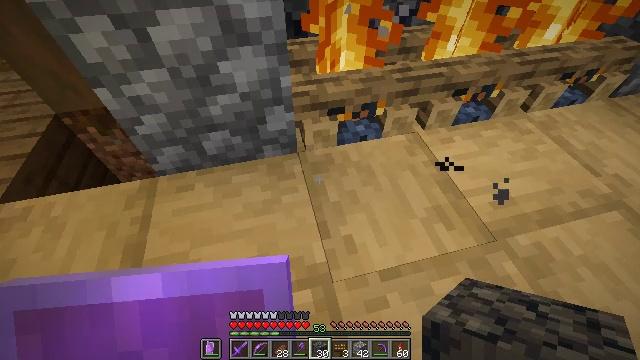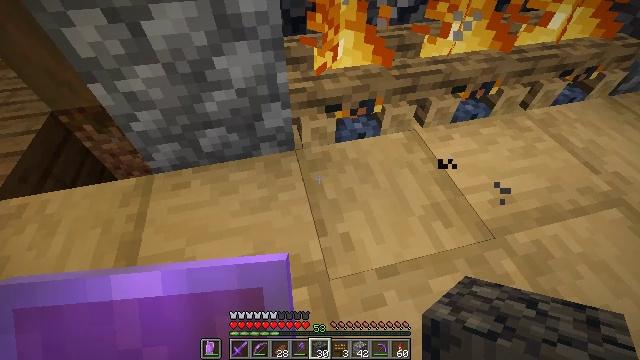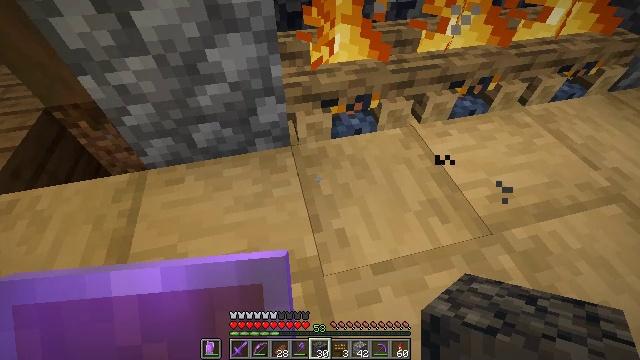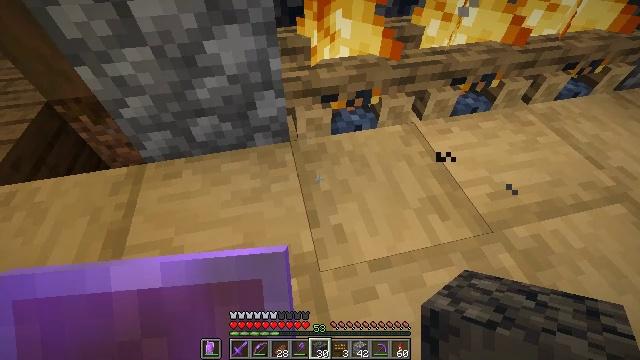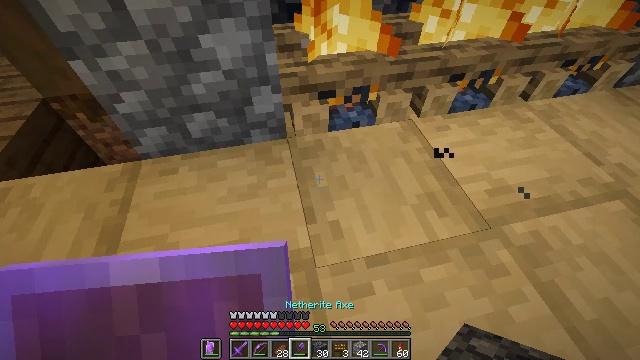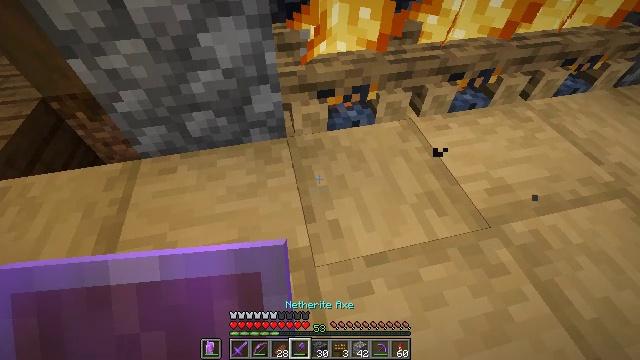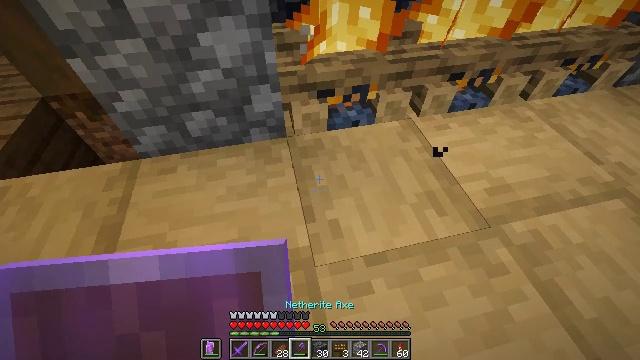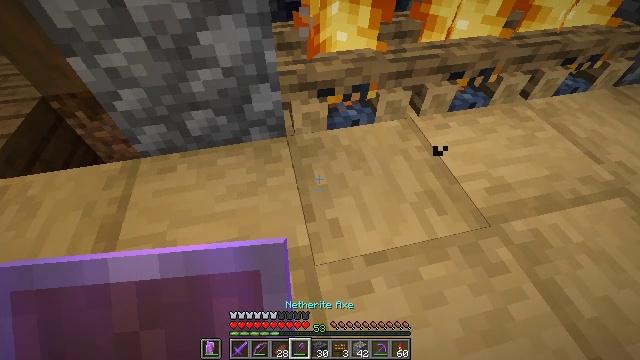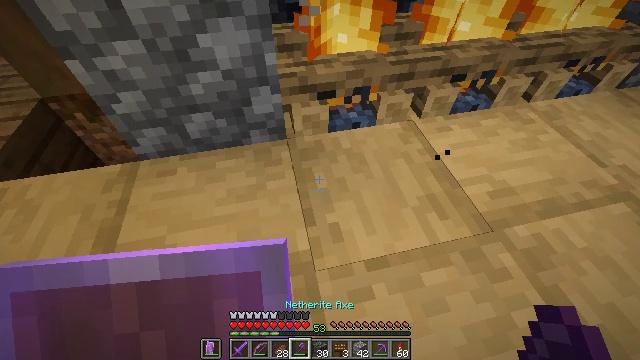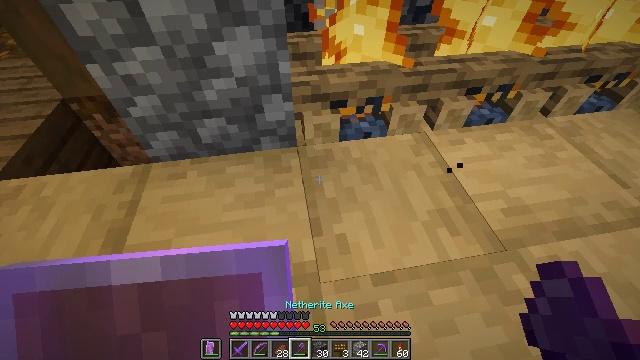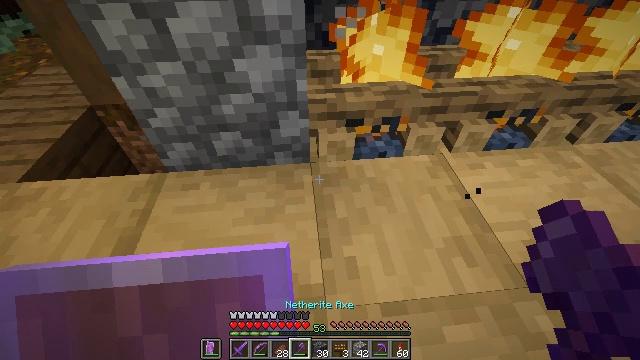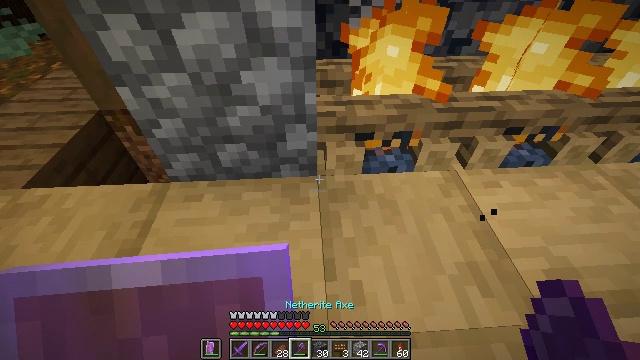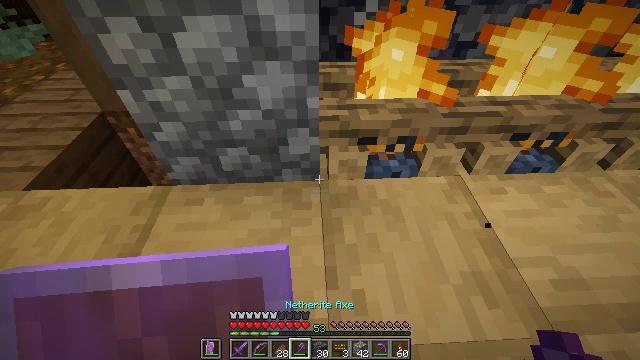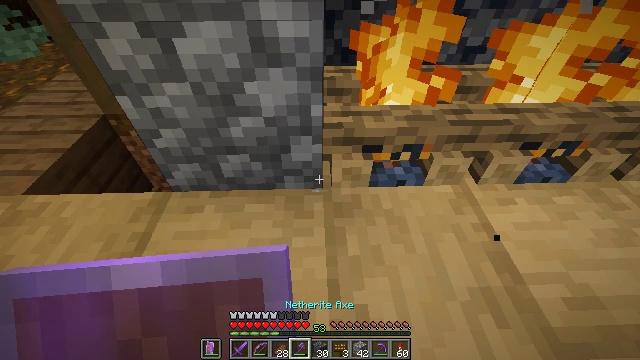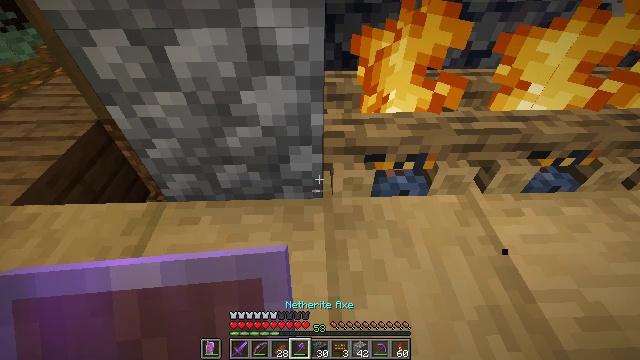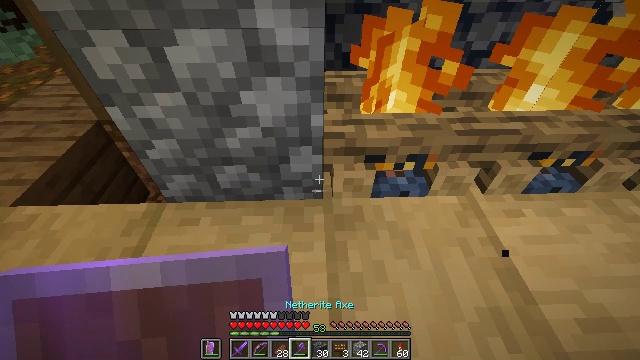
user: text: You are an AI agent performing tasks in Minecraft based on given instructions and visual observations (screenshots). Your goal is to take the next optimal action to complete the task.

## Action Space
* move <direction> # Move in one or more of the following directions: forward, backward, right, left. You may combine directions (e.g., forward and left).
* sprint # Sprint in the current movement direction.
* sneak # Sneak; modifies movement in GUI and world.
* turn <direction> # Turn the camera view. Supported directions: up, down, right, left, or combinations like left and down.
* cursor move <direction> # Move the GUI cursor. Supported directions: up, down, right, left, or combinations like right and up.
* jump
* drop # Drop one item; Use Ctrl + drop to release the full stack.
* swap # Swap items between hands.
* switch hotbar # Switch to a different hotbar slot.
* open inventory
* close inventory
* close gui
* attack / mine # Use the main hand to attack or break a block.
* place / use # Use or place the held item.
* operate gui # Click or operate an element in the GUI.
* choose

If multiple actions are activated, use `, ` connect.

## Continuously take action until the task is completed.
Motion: motion action
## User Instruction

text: Break the campfire to put it in your inventory.
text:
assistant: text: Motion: sneak
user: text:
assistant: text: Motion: sneak
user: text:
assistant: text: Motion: sneak
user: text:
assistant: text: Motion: sneak
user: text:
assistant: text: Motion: sneak
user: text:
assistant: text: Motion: sneak
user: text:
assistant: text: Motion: sneak
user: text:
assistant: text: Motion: move forward, sneak
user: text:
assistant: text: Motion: move forward, sneak, turn left and up
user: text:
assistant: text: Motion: move forward, sneak, turn left and up
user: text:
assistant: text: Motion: move forward, sneak, turn left
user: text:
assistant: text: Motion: move forward, sneak
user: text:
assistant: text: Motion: move forward, sneak
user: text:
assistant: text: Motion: move forward, sneak
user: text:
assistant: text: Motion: sneak
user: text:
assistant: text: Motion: sneak
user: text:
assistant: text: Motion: sneak
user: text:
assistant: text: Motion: sneak
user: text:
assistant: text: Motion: sneak
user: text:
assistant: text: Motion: sneak
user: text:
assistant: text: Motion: sneak
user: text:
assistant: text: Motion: sneak, turn right
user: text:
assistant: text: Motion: sneak, turn right
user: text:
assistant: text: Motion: sneak
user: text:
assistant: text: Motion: sneak
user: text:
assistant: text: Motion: sneak
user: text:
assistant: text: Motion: sneak, turn right and down
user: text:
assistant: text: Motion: sneak, turn down
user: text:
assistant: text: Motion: sneak
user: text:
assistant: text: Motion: sneak